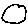
Label: circle